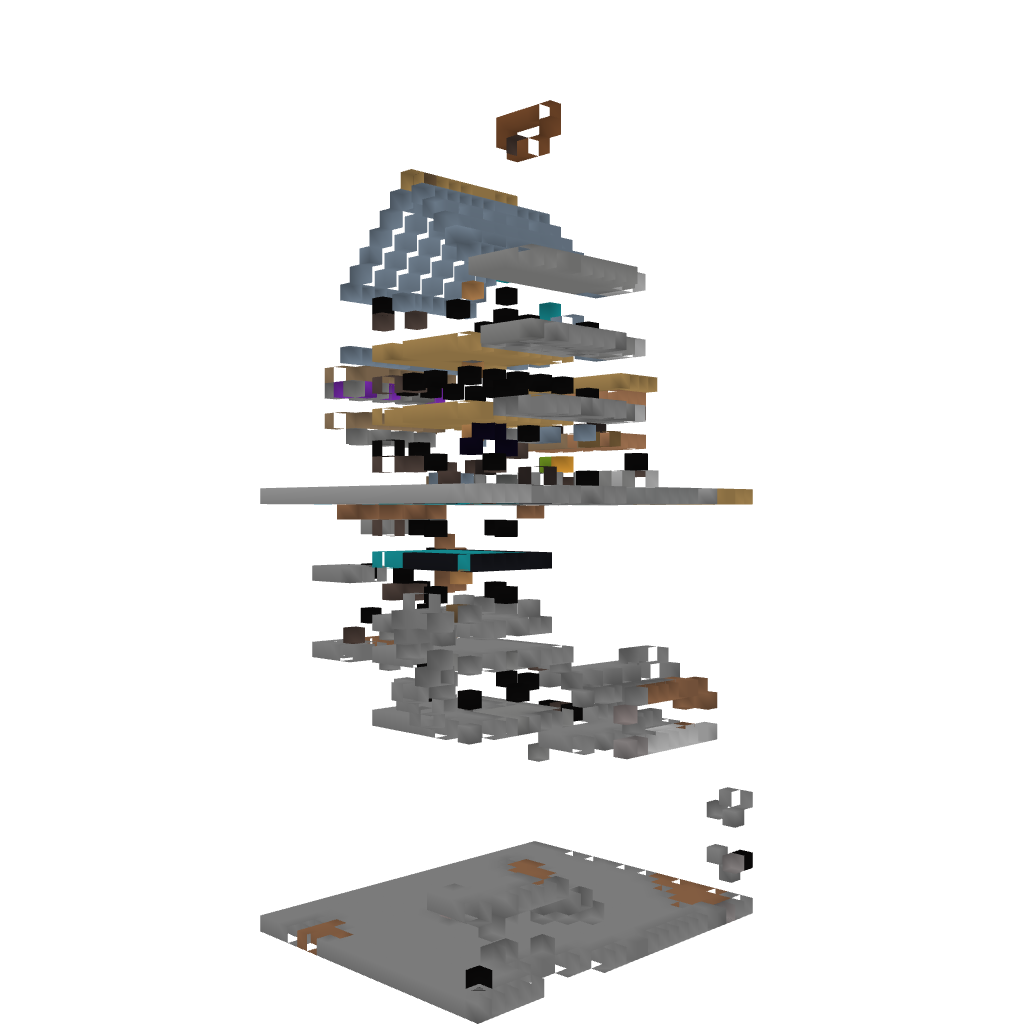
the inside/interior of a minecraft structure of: Spade Shop